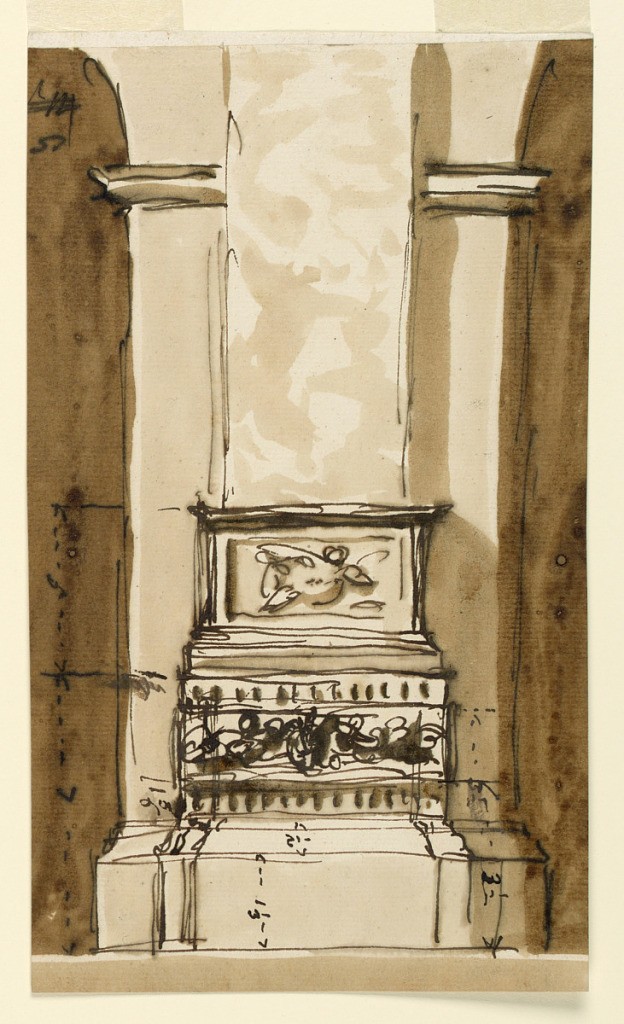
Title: Pedestal and base of a pillar in a church
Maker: Giuseppe Barberi, Italian, 1746–1809
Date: ca. 1790
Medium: Pen and brown ink, brush and brown wash on off-white laid paper, lined
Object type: Drawing
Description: The pillar stands at the inner side of a pillar which divides two naves. Below is the common base. Above it stands the pedestal, consisting of a fluted panel with a broad band in front, evidently decorated with a coat of arms between two flying angels. Above is another framed panel with a figure in it. The dimensions for the single parts are inscribed.